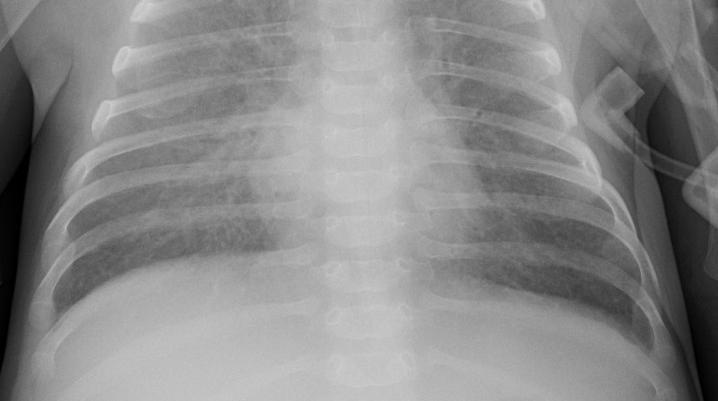
Diagnosis: PNEUMONIA